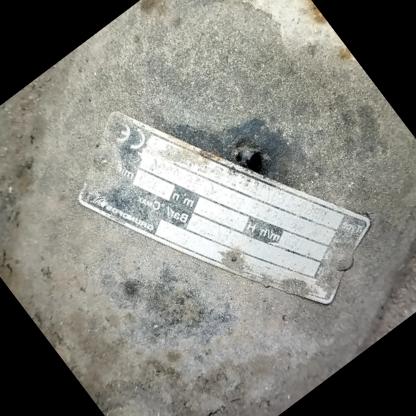
Klasa: tabliczka-znamionowa